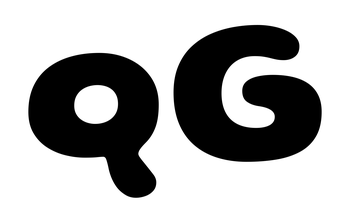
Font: Gluten_Bold